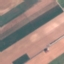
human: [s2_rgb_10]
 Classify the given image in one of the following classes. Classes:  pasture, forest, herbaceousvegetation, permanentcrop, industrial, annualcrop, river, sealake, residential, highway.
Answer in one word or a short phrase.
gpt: AnnualCrop